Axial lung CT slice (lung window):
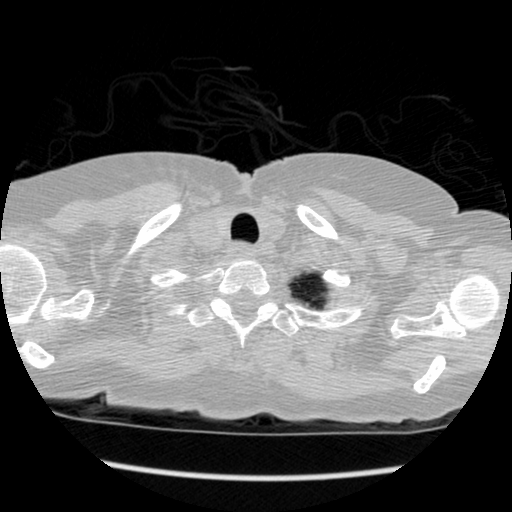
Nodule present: no